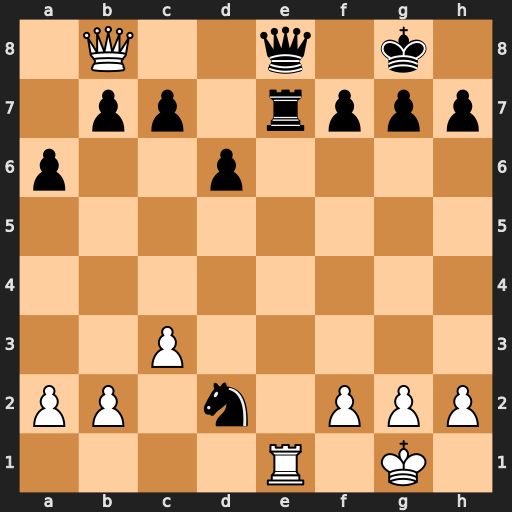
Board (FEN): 1Q2q1k1/1pp1rppp/p2p4/8/8/2P5/PP1n1PPP/4R1K1
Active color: w
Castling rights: -
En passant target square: -
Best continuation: Qxe8+ Rxe8 Rxe8#